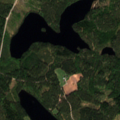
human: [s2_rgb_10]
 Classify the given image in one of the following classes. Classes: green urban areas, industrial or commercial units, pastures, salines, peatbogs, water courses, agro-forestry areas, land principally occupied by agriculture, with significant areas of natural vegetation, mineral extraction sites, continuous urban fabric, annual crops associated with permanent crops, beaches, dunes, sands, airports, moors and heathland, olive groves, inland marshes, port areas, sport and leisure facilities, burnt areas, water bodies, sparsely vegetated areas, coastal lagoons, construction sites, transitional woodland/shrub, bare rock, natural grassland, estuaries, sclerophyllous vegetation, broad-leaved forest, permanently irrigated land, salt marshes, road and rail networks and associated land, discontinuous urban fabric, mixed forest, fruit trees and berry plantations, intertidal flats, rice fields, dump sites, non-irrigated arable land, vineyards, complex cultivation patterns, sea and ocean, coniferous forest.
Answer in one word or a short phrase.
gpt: coniferous forest, mixed forest, water bodies